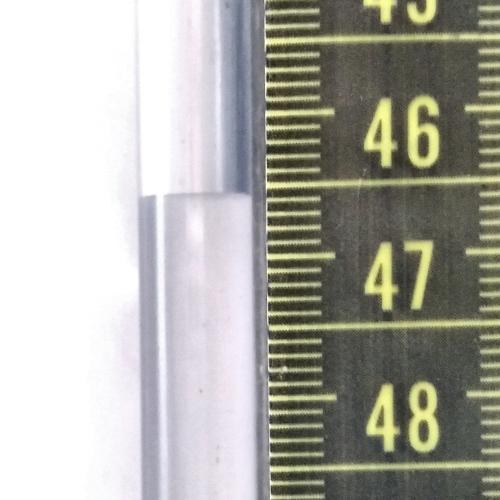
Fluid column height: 46.6 cm